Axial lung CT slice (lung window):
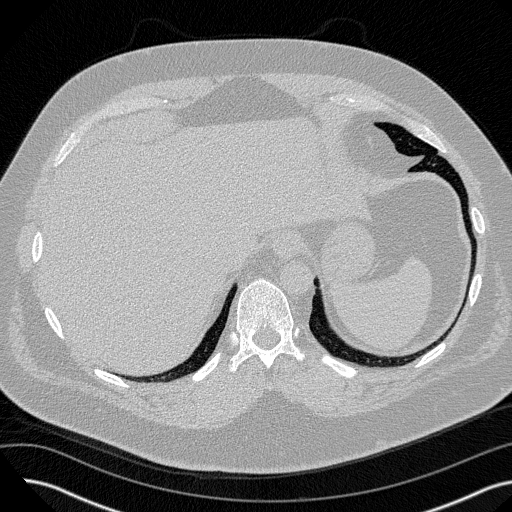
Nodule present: no